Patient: sex M, age 22
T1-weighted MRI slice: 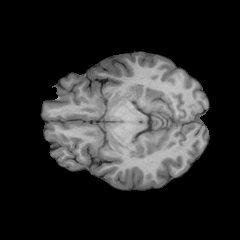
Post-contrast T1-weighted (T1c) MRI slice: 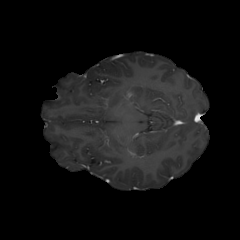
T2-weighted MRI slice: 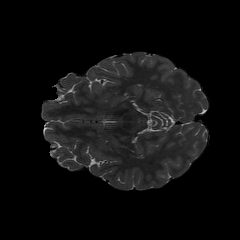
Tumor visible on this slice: no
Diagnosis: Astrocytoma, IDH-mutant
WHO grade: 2